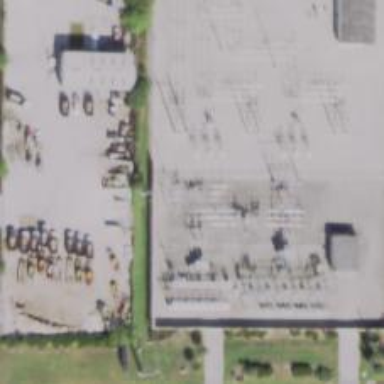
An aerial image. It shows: Switch for power supply.